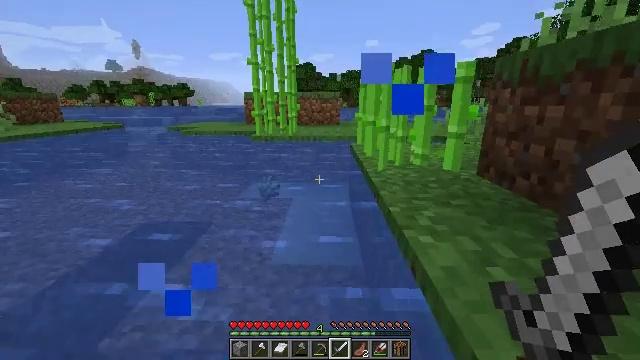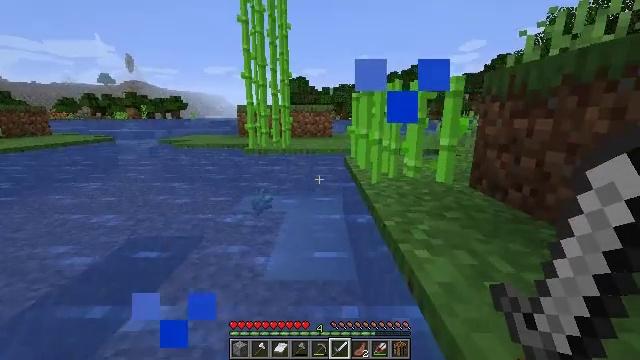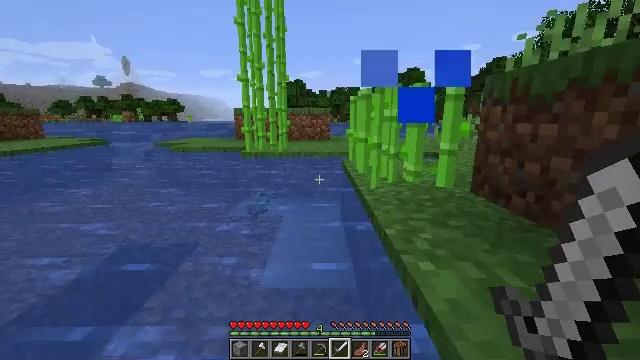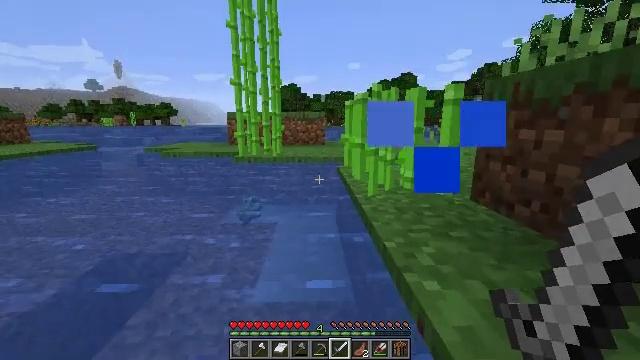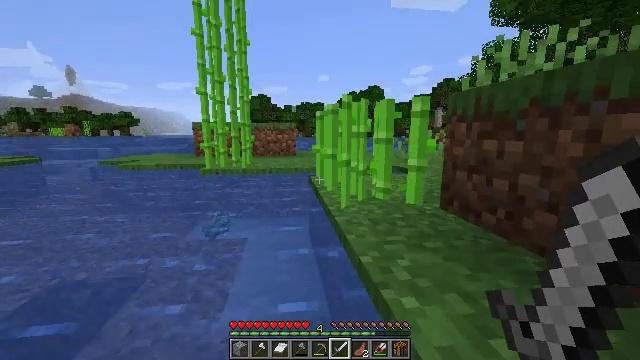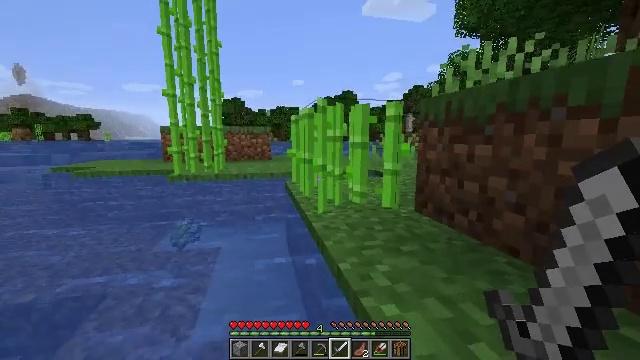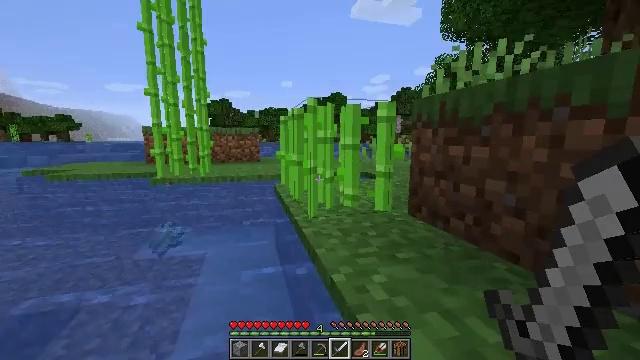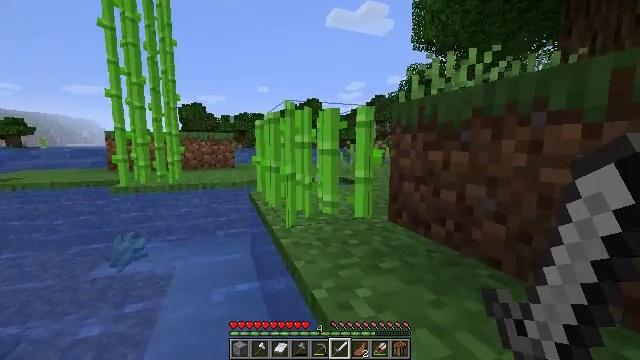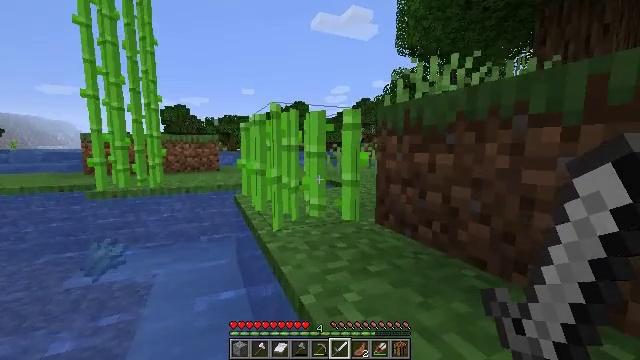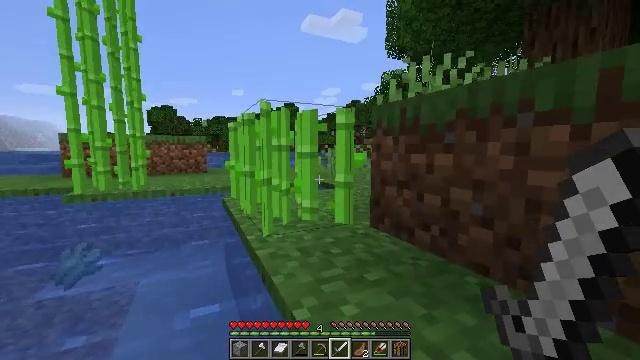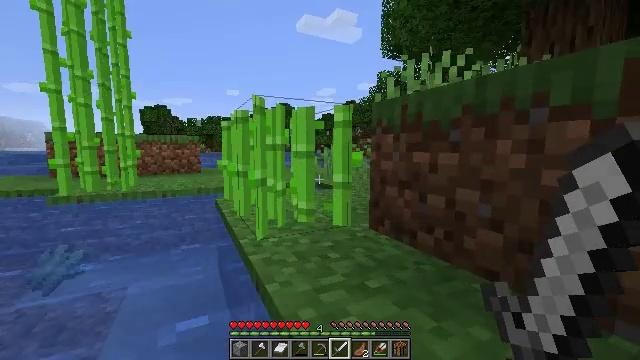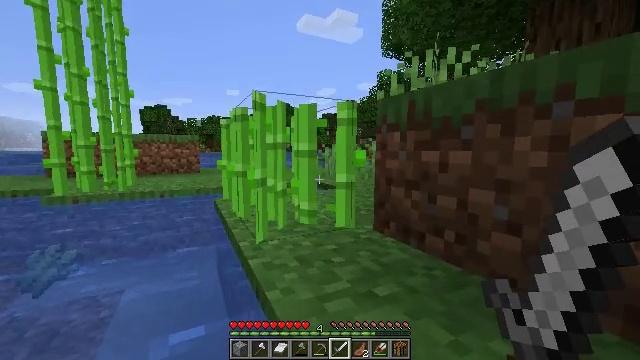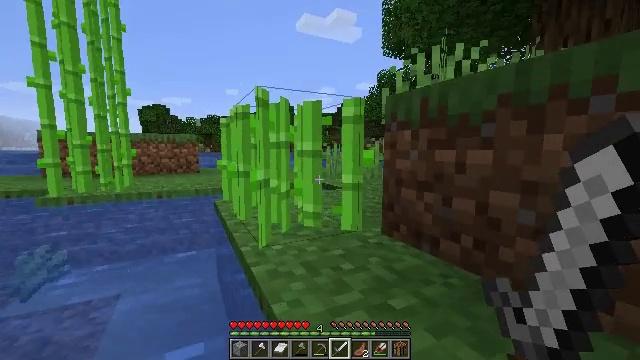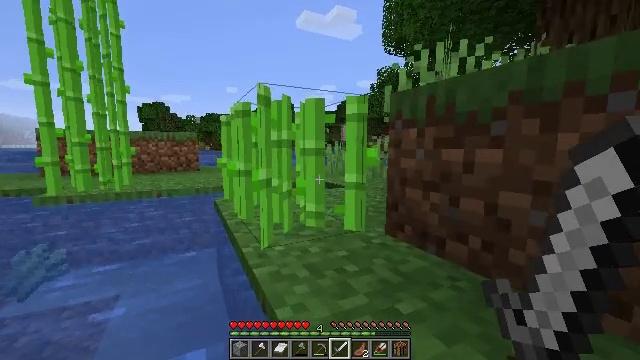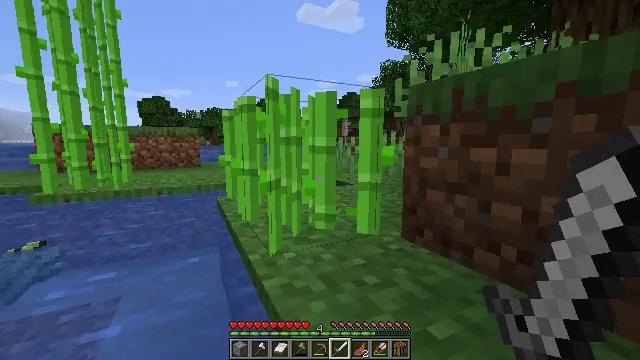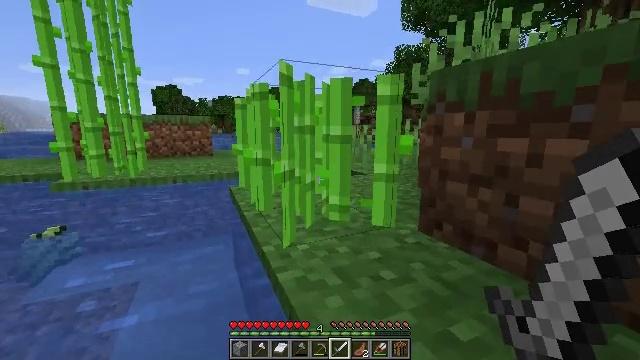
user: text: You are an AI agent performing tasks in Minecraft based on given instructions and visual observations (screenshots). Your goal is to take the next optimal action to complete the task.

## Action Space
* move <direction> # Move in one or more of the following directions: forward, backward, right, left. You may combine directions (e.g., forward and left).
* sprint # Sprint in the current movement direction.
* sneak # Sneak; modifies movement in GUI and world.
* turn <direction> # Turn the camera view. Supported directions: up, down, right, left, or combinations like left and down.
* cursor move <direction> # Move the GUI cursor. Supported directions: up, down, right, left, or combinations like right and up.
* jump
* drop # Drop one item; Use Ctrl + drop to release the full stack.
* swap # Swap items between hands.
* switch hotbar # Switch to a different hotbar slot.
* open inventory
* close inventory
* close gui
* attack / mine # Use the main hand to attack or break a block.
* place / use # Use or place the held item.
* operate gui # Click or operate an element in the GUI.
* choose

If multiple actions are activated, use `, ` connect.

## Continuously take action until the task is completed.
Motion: motion action
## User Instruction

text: Mine the sugar cane near rivers.
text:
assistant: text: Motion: move forward, turn right and up
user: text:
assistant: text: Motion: move forward
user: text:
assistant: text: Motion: move forward, turn right
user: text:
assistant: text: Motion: move forward, turn right and up
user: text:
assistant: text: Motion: move forward, turn right
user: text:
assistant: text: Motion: move forward, turn right
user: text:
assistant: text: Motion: move forward, turn right and up
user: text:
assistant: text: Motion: move forward, turn right
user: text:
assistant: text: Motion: move forward, turn right
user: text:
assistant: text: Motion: move forward, turn right
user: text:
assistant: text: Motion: move forward
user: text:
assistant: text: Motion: move forward
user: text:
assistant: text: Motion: move forward
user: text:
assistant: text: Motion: move forward, turn down
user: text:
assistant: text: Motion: move forward, turn left and down
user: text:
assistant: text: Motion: move forward
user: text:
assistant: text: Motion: move forward, attack / mine
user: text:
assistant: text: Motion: move forward, attack / mine
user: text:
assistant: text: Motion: move forward, attack / mine
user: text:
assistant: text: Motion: move forward
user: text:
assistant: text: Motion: move forward
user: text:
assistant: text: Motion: move forward
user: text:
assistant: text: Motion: no_op